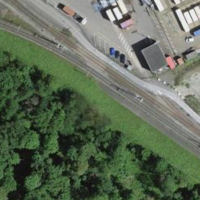
EUNIS habitat code: 44
Species observed at this site:
Anacamptis pyramidalis